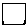
Label: square